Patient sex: F
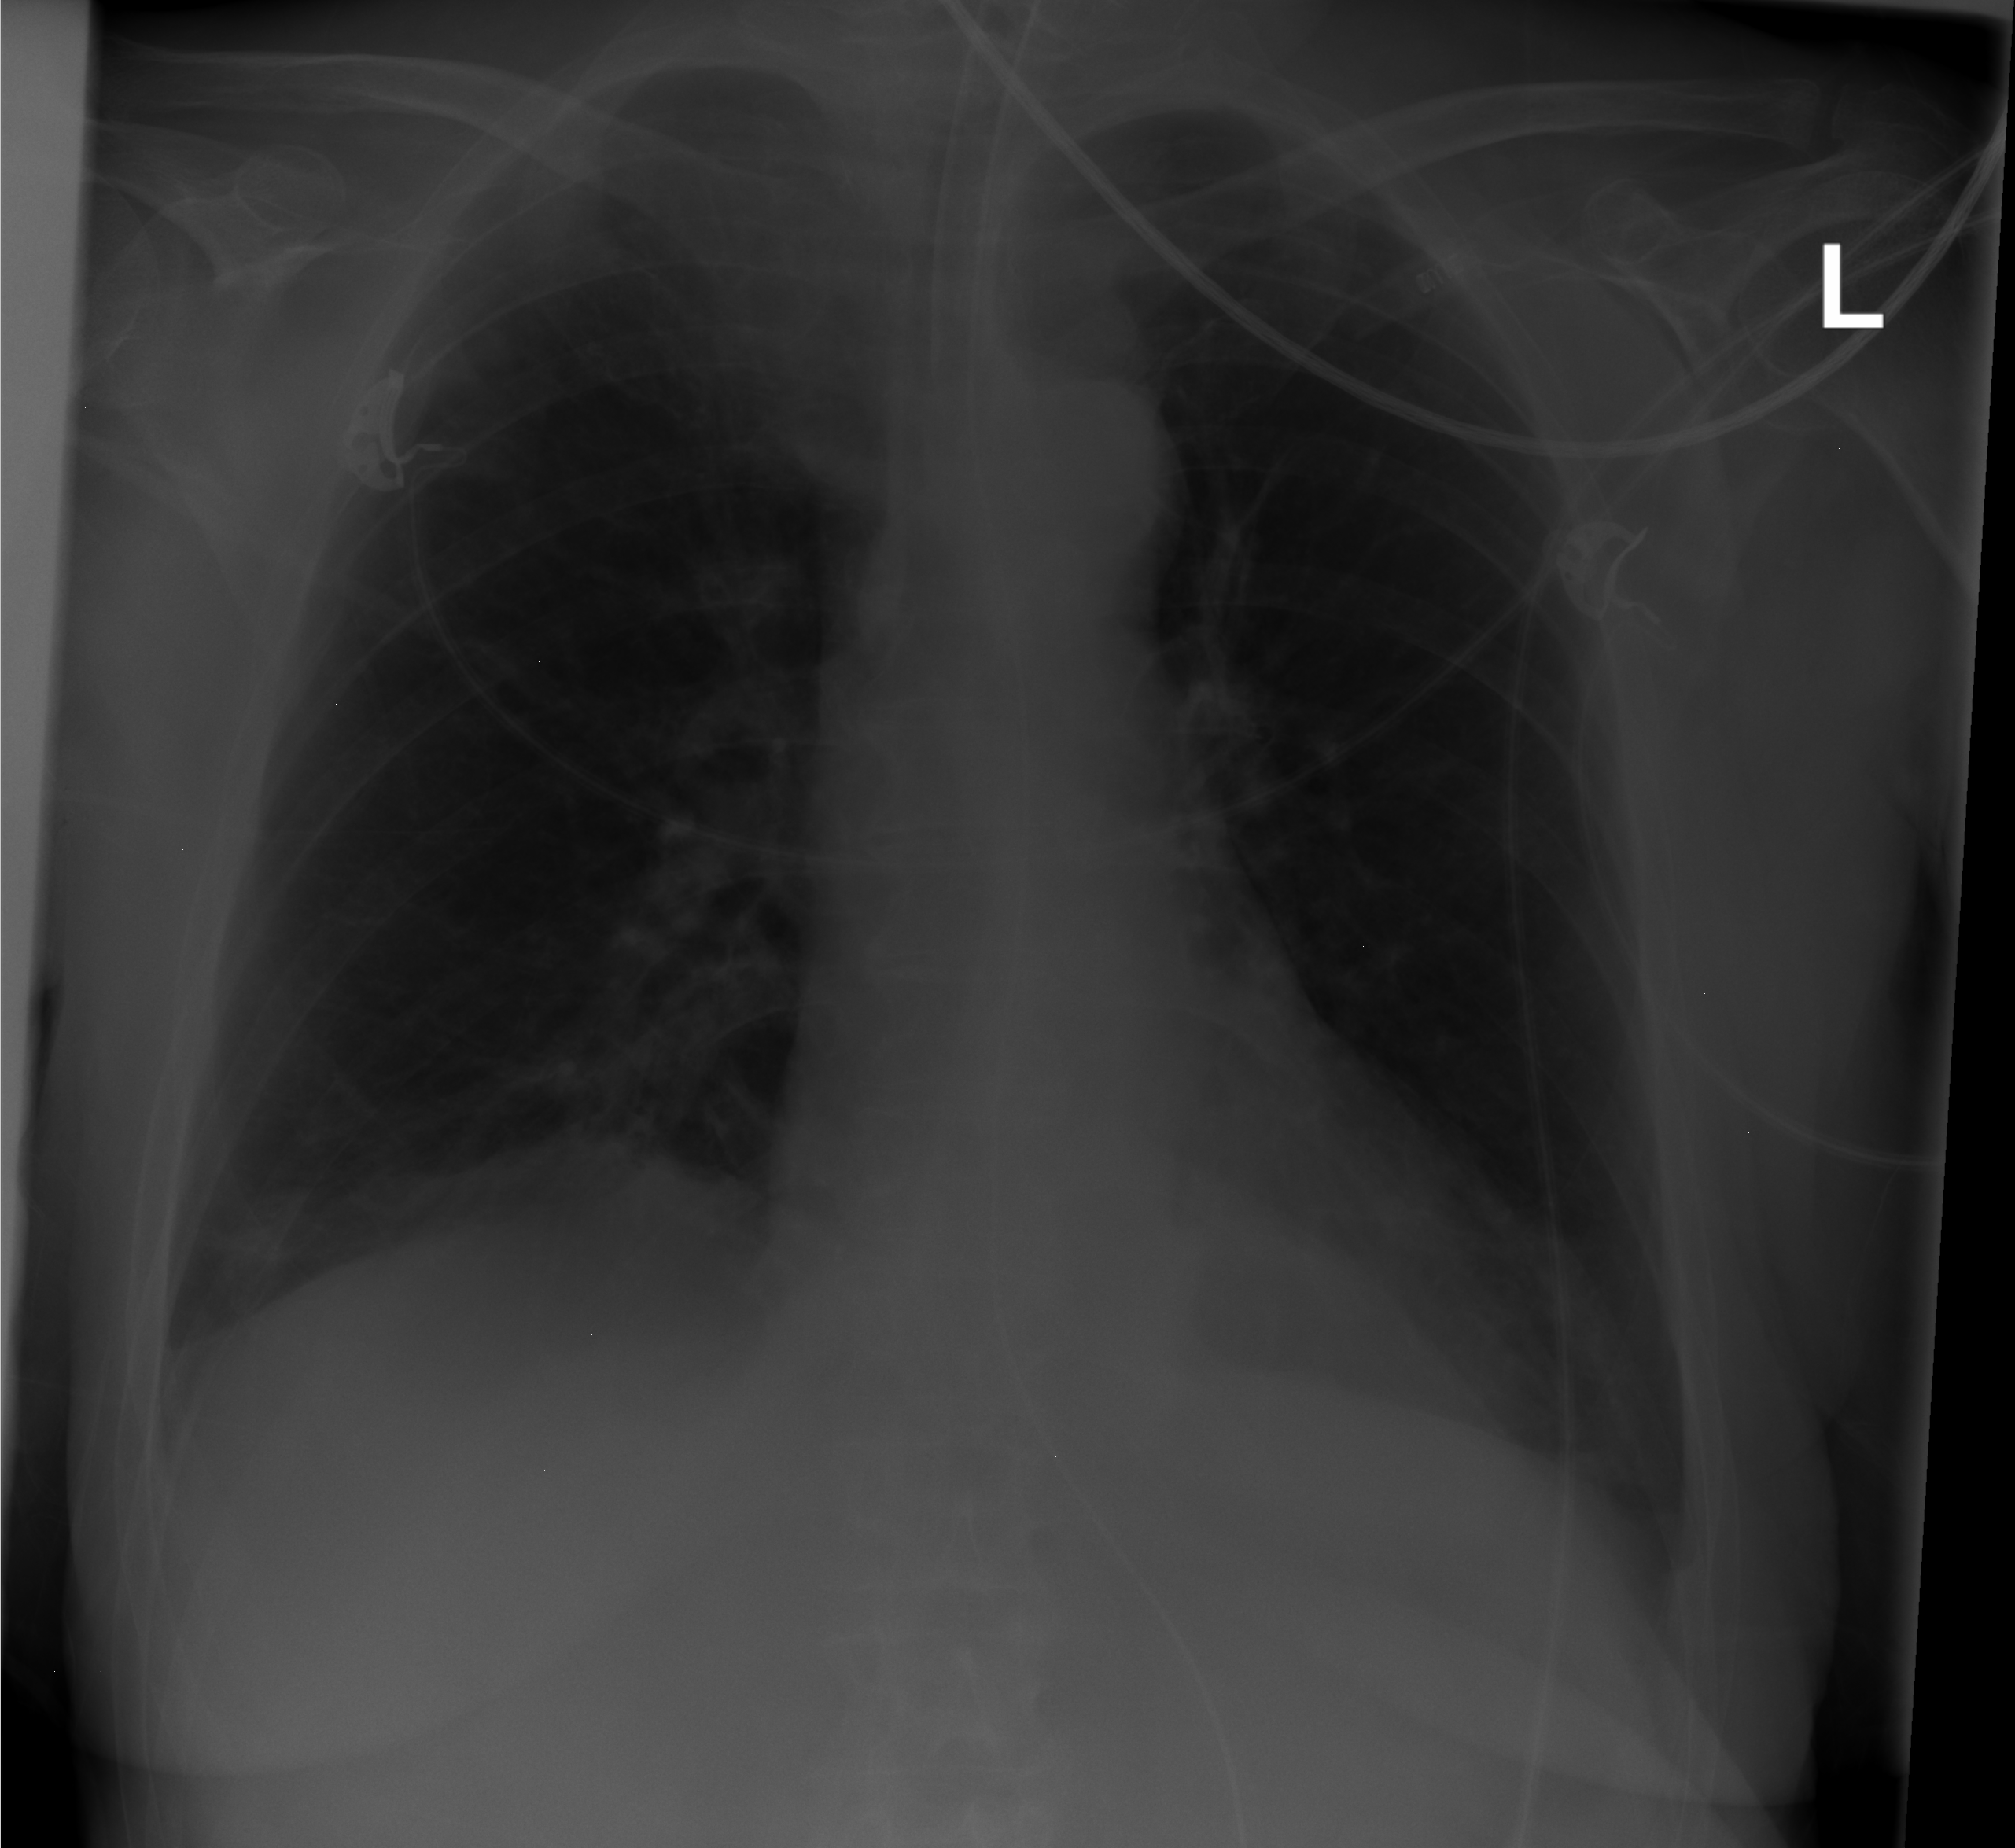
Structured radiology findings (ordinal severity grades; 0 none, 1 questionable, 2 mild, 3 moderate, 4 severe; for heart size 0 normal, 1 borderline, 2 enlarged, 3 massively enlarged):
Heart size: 0
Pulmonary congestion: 0
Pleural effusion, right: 1
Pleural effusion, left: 0
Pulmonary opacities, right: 0
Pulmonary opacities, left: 0
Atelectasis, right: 1
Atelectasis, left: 0